Field crop: tomato
Growth stage: 1
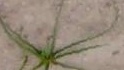
Species: cyperus